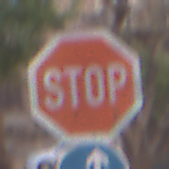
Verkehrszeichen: Stop
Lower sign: VorgeschriebeneFahrtrichtungGeradeausOderLinks
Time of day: MorningAfternoon
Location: Outdoor (Urban)
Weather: PartlyCloudy
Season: NotSpecified
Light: Natural